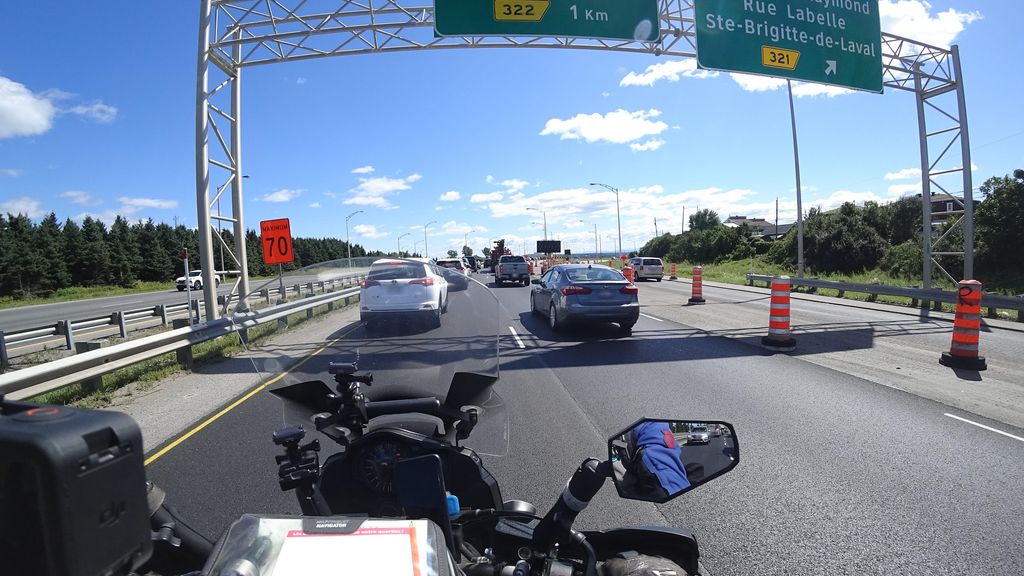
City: quebec_city